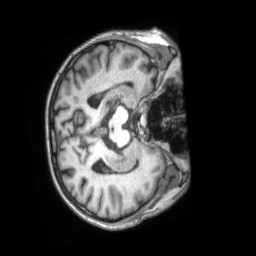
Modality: T1w
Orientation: axial
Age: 70
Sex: male